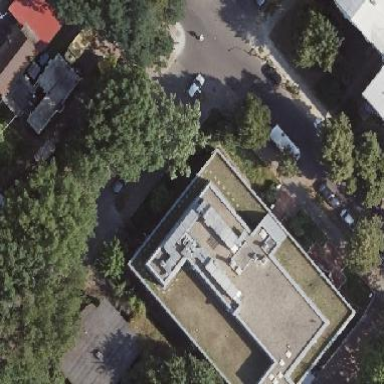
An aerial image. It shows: Building.